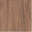
Piece: xx